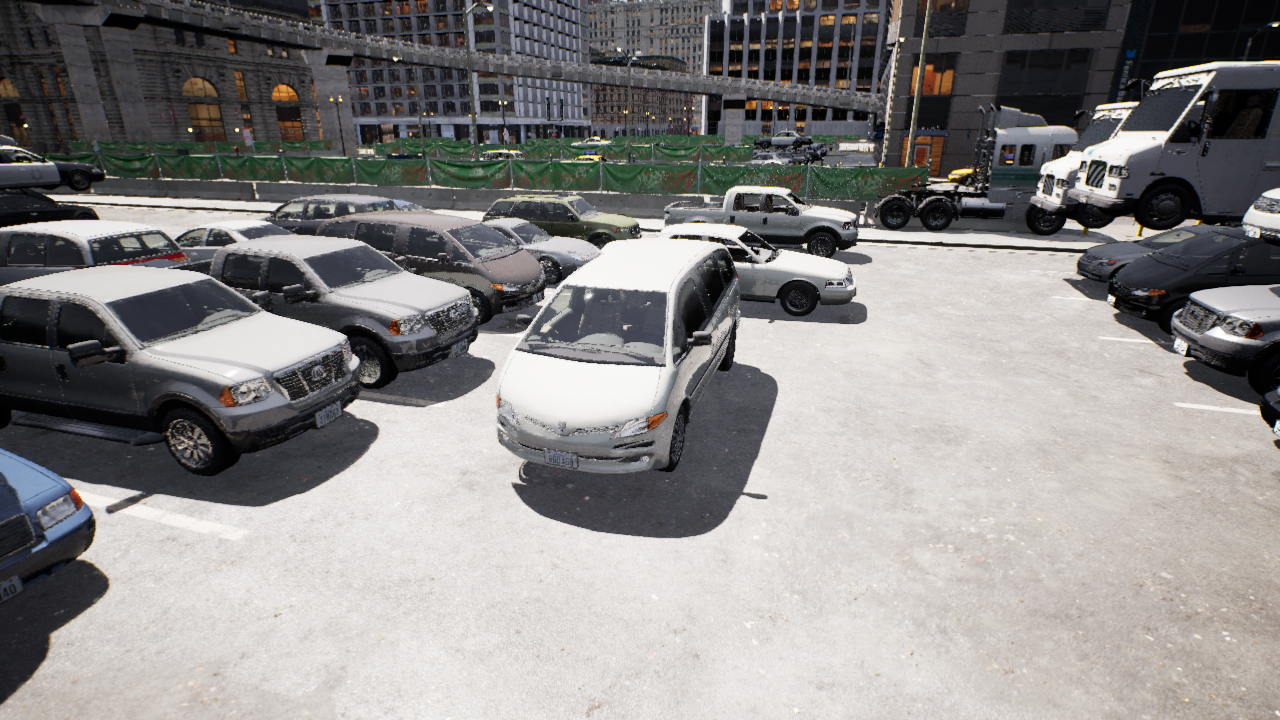
Venue: arterial
Lighting: clear day
Vehicle rig: minivan